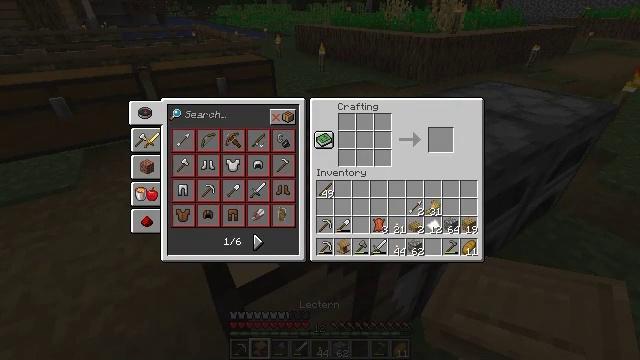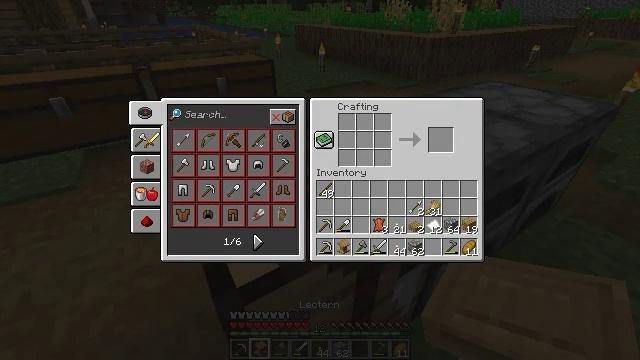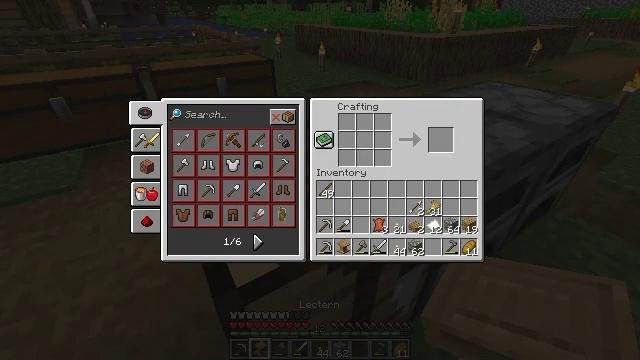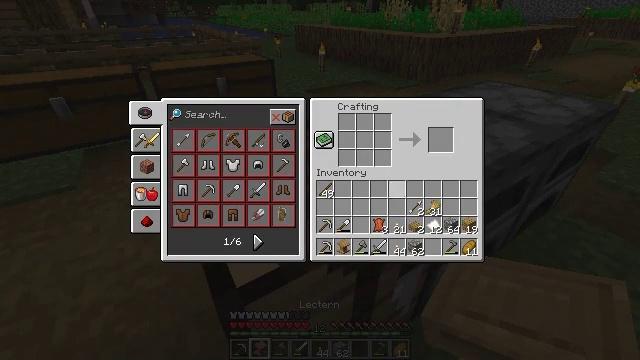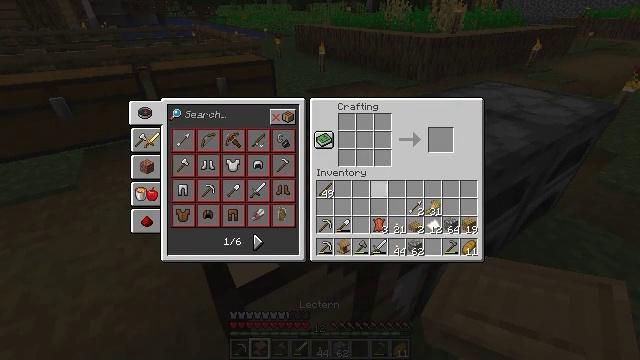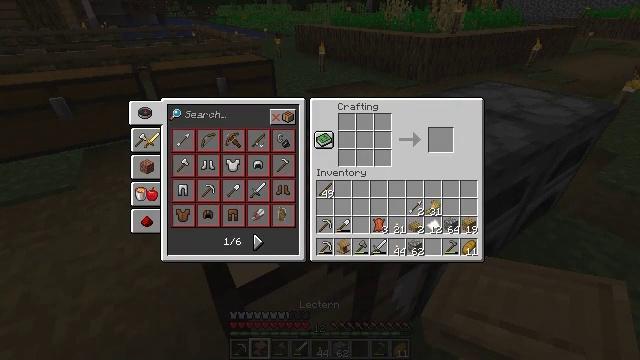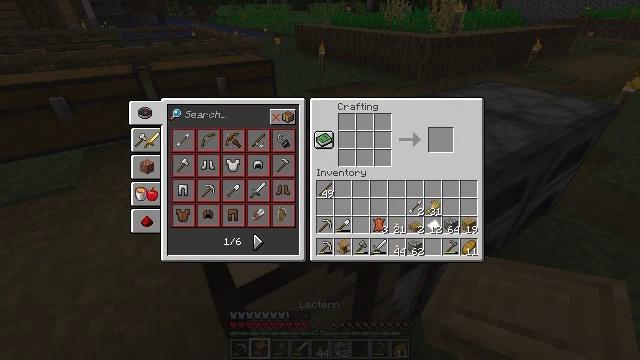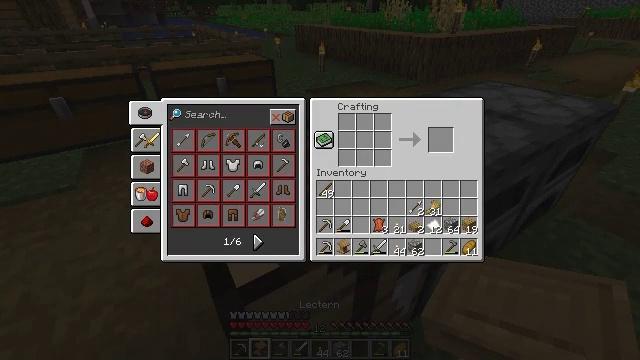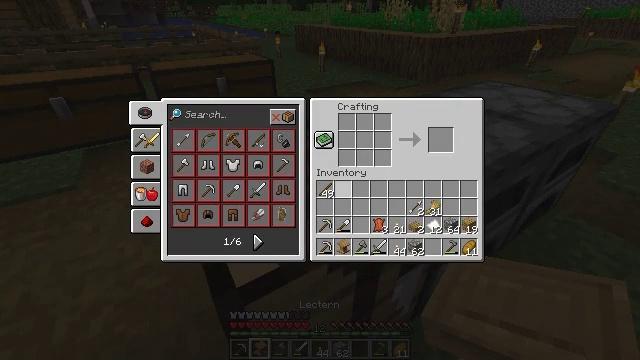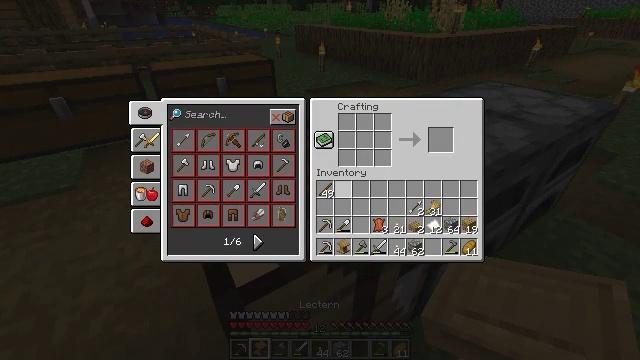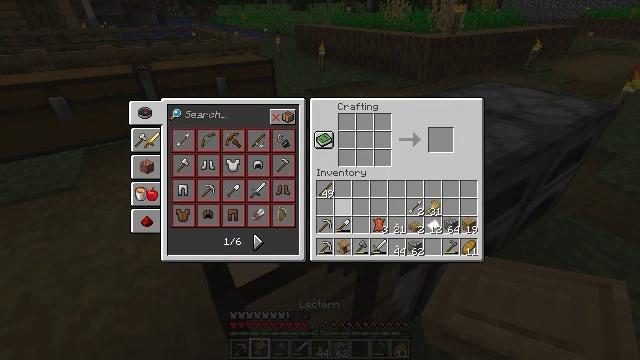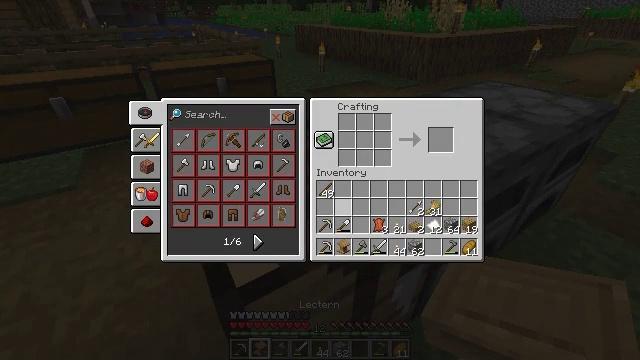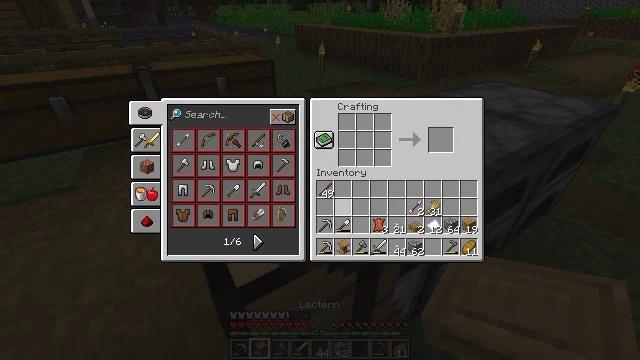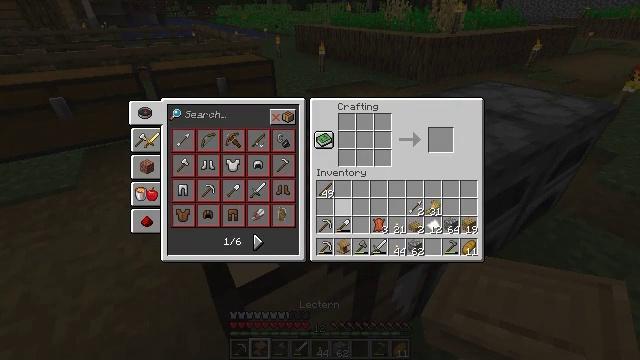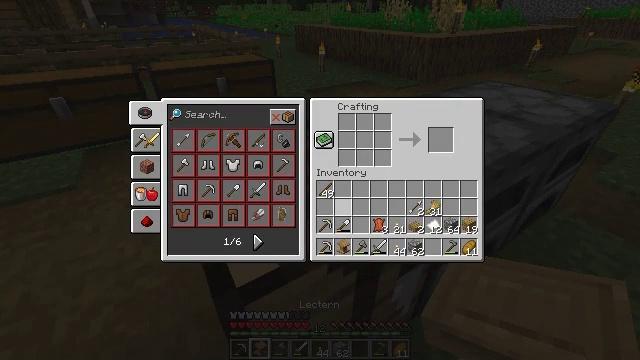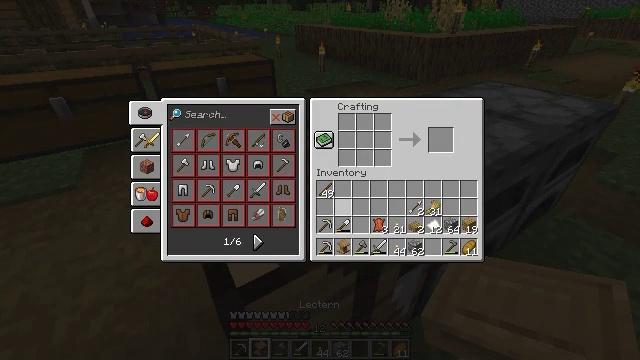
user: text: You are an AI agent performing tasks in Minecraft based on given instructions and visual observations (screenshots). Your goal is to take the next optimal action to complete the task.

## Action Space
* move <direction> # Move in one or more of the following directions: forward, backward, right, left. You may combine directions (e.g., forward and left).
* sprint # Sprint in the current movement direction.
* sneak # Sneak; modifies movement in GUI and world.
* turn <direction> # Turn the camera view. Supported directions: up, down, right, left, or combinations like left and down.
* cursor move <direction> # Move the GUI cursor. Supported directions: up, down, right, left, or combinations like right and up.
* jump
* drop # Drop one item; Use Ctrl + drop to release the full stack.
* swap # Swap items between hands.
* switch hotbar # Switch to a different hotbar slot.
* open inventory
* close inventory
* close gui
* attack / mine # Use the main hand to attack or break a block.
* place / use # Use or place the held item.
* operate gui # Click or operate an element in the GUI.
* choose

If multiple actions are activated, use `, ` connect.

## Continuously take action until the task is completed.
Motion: motion action
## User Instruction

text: Craft a book.
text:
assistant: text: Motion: no_op
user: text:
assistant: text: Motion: no_op
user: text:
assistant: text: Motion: cursor move left
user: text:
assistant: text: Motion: cursor move left
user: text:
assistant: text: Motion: cursor move left and up
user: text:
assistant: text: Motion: cursor move left
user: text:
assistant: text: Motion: no_op
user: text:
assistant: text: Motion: cursor move down
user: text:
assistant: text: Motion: cursor move down
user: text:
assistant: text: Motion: no_op
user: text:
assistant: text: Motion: no_op
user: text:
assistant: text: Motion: no_op
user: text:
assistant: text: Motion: no_op
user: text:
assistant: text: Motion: no_op
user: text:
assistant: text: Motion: no_op
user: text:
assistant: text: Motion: no_op
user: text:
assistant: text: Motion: no_op
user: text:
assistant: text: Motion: no_op
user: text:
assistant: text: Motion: no_op
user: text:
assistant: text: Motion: no_op
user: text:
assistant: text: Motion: no_op
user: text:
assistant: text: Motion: no_op
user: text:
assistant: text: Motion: no_op
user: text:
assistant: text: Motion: no_op
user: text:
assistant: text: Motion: no_op
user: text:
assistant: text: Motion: no_op
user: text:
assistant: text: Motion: no_op
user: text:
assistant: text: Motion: cursor move right and down
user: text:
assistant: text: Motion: cursor move right and down
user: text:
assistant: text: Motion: cursor move right